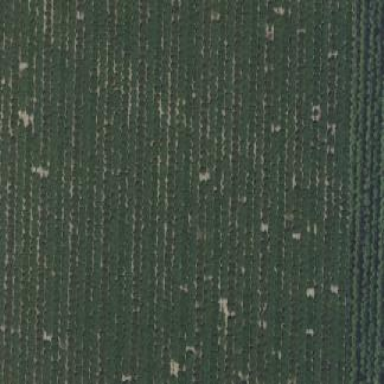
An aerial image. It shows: Almond orchard with rows of almond trees.